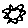
Label: sun